Interaction volume radius: 5 \u00c5
Interaction volume height: 30 \u00c5
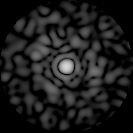
Disorder parameter: 0.811